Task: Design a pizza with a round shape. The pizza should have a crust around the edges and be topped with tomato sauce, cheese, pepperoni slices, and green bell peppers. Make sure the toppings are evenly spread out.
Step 50:
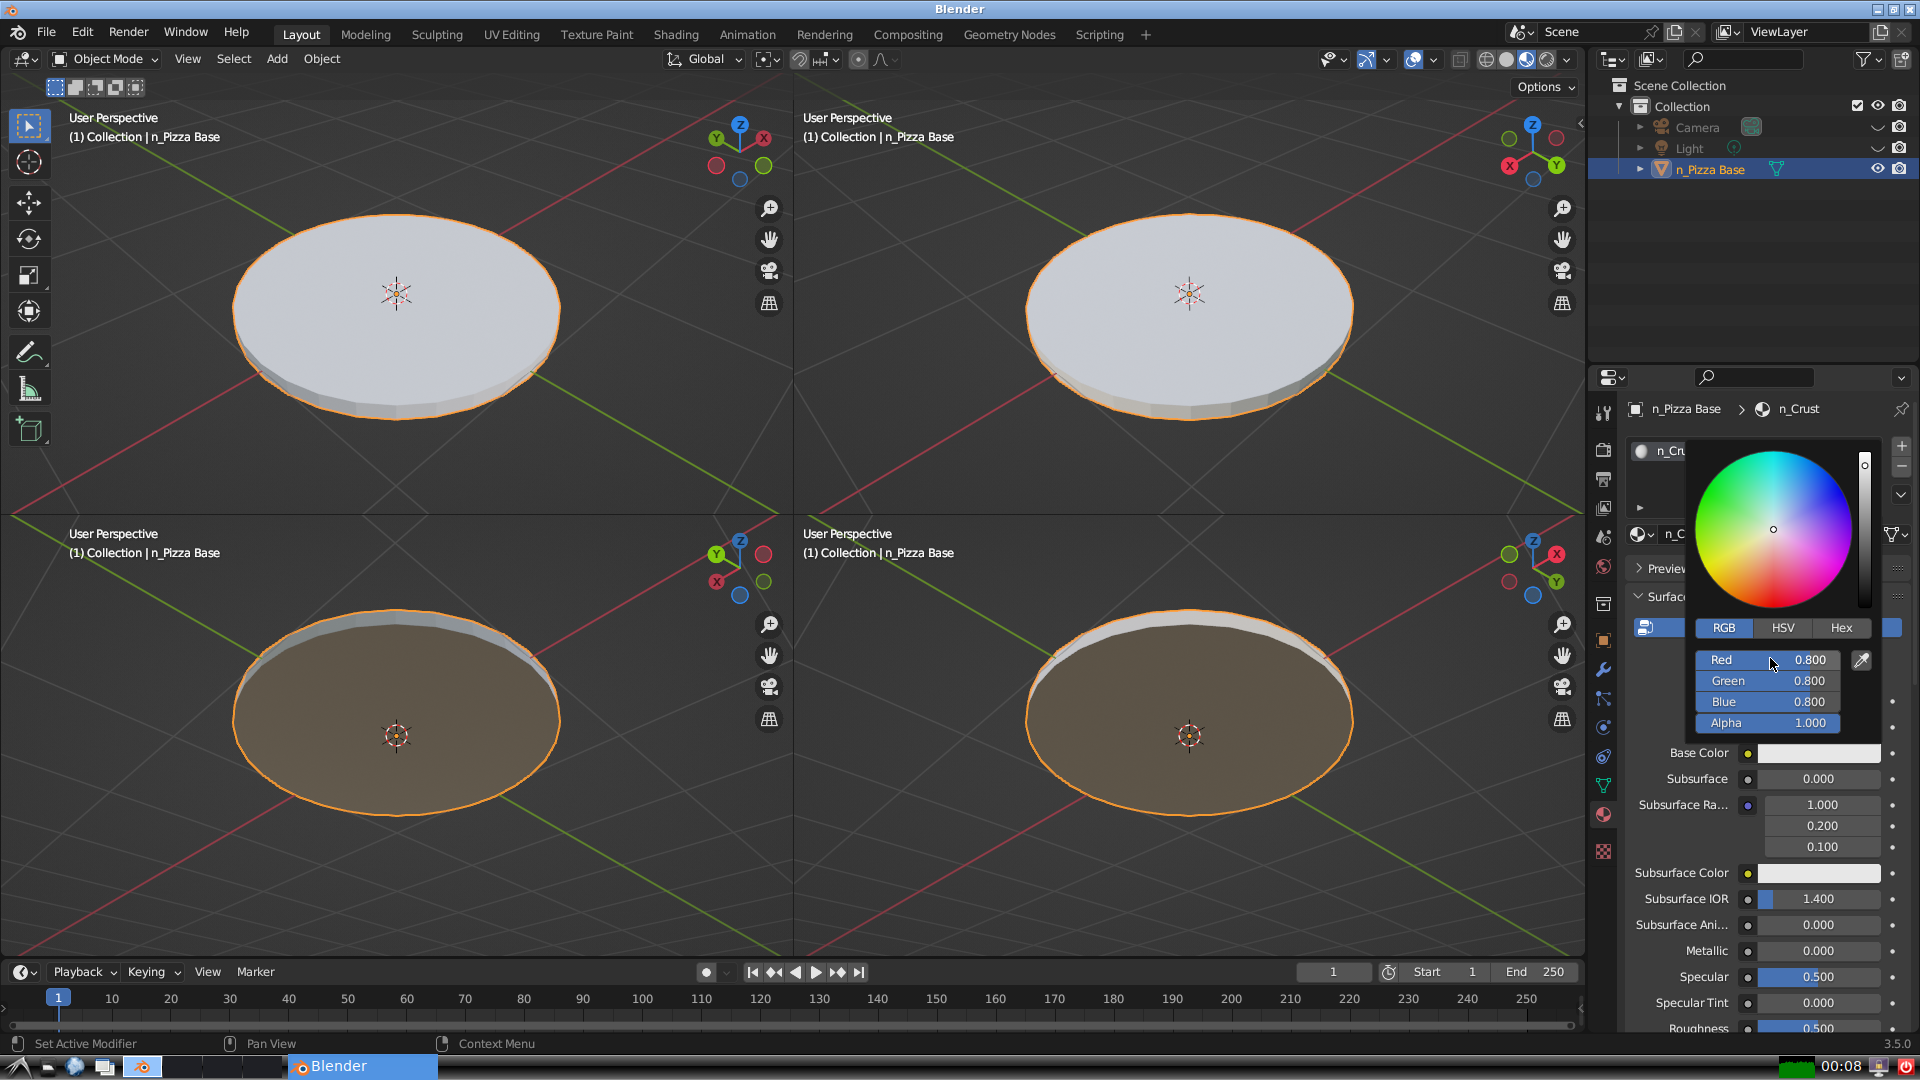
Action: click: no